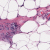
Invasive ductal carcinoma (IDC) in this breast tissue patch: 1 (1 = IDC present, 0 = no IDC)